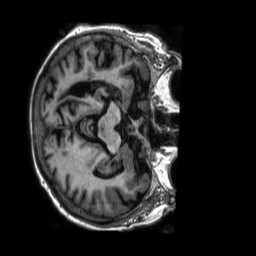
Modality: T1w
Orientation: axial
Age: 83
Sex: female
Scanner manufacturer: philips
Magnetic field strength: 1.5 T
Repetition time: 0.008346 s
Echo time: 0.003829 s